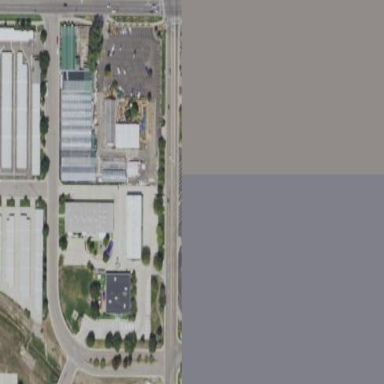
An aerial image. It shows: Retail area.